Question: I want to add a toolbar button before the firefox search container in my addon. But it is completely clearing my navigation bar.

I suspect the offending code is due to an empty array or something but i cant be certain.
'''
//insert before search container
if(navBar && navBar.currentSet.indexOf("mybutton-id")== -1 )//navBar exist and our button doesnt
{
var arrayCurrentSet= navBar.currentSet.split(',');
var arrayFinalSet= [];//empty at first
if(arrayCurrentSet.indexOf("search-container") != -1)//if search-container exists in current set
{
// check item by item in current set
var i= null;
while(i=arrayCurrentSet.shift() != undefined)
{
if(i == "search-container")//"search-container" found !!
{
/*insert our button after it but only if our button does not already exist*/
if(arrayFinalSet.indexOf("mybutton-id") == -1) arrayFinalSet.push("mybutton-id");
}
arrayFinalSet.push(i);
dump("arrayFinalSet "+ i);
}
}
else //damn search-container doesnt exist
{
arrayFinalSet= arrayCurrentSet;
arrayFinalSet.push("mybutton-id");//add our button to the end of whatever is available in nav bar
}
//set new navBar
navBar.currentSet= arrayFinalSet.join(',');
}
'''
The full code is available
<URL>
<URL>
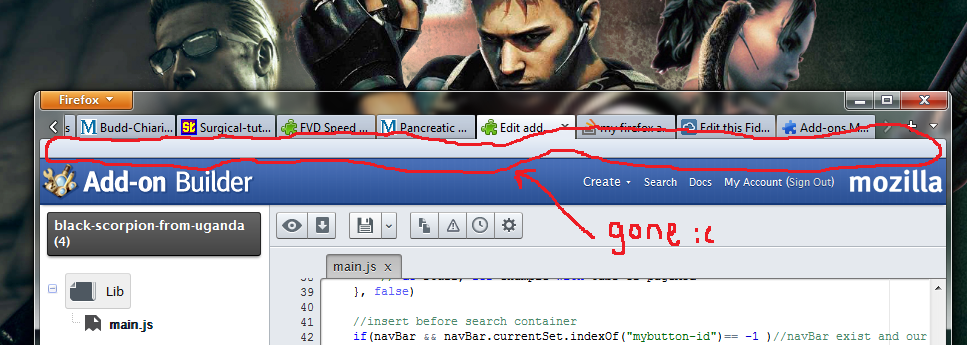
Answer: I'm not too sure why the navigation bar has been removed, but I think it would be better to approach this from a different angle. Rather than messing around with an array of strings, try using DOM methods instead.
e.g.
'''
var sC=navBar.querySelector("#search-container");
navBar.insertBefore(btn, sC);
'''